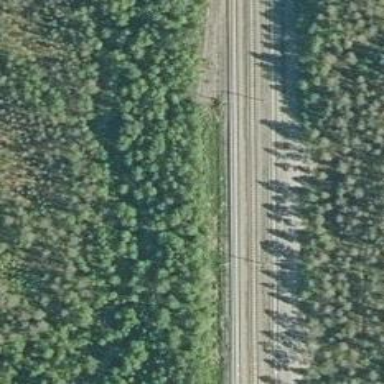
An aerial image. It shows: Railway track with continuous electrified contact line.